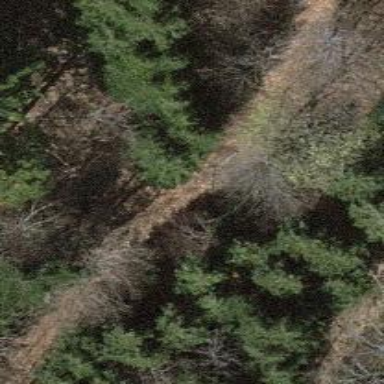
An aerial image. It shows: Path.